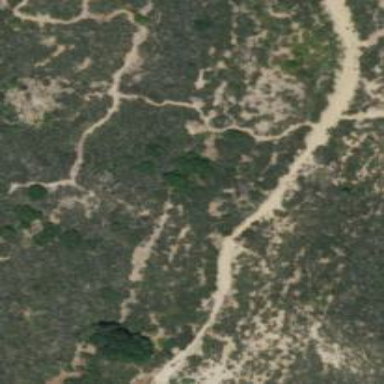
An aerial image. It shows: Track road.